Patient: sex F, age 34
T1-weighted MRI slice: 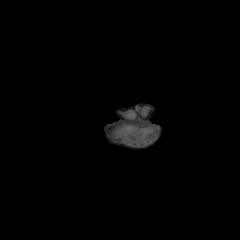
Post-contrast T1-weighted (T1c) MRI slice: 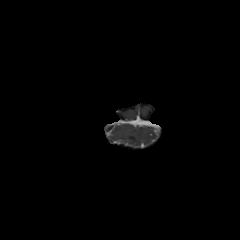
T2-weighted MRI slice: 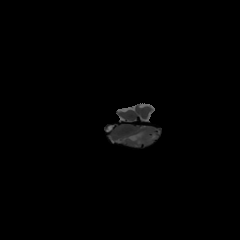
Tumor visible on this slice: yes
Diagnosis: Astrocytoma, IDH-mutant
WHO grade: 3